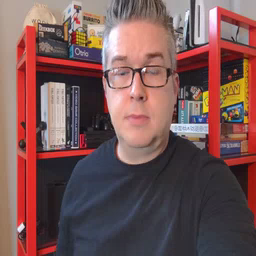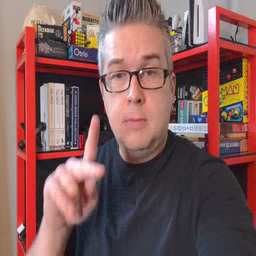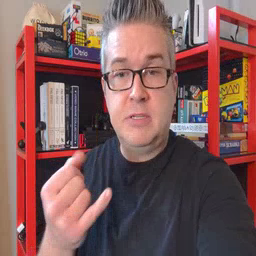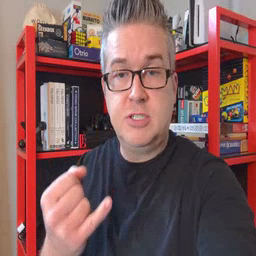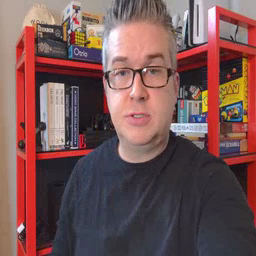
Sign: pajamas